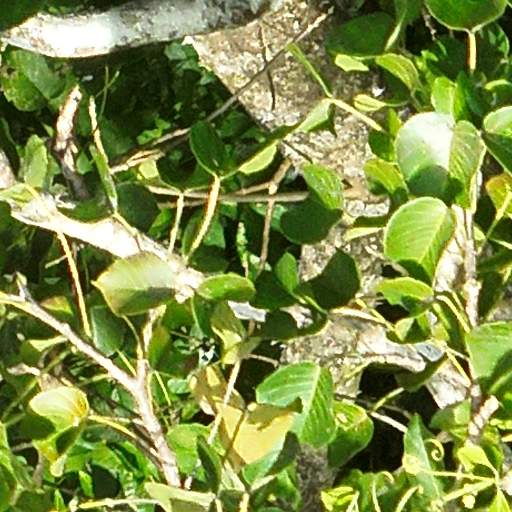
Species: Hura crepitans
GBIF accepted scientific name: Hura crepitans
Crown area (m\u00b2): 341.485